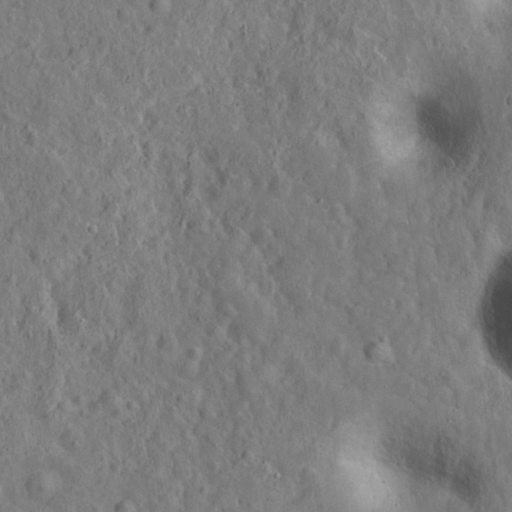
Classes present: Background, Cone